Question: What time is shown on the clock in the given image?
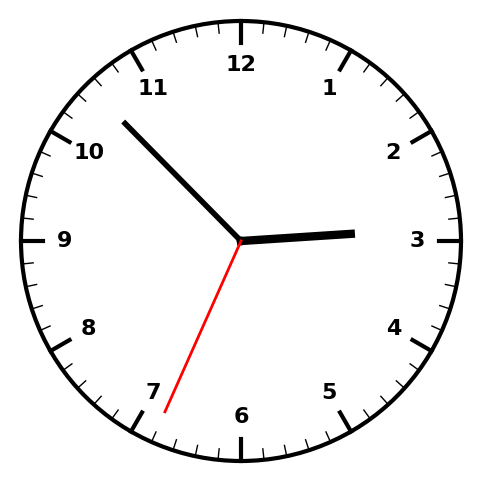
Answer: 02:52:34